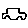
Label: car